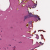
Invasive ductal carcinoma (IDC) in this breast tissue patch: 0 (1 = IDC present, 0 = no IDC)